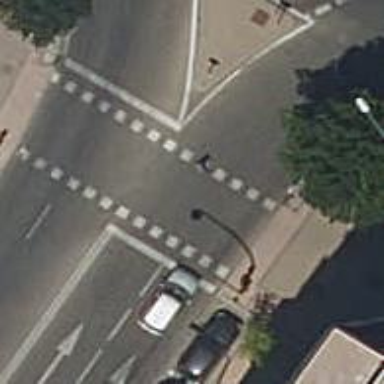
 there are traffic signals and zebra crossing."